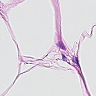
Metastatic tissue present: no